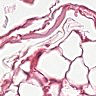
Metastatic tissue present: no